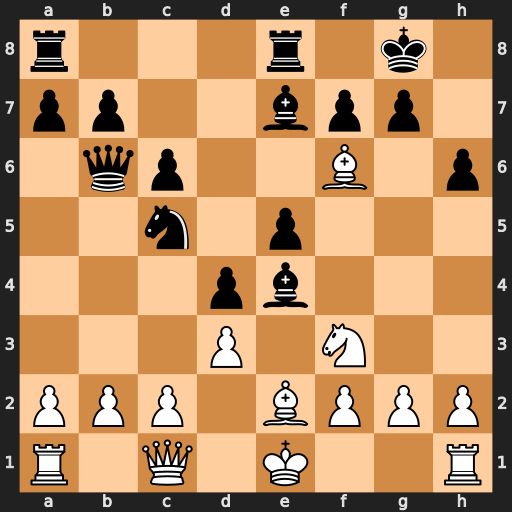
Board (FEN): r3r1k1/pp2bpp1/1qp2B1p/2n1p3/3pb3/3P1N2/PPP1BPPP/R1Q1K2R
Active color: w
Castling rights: KQ
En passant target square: -
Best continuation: Bxe7 Rxe7 dxe4